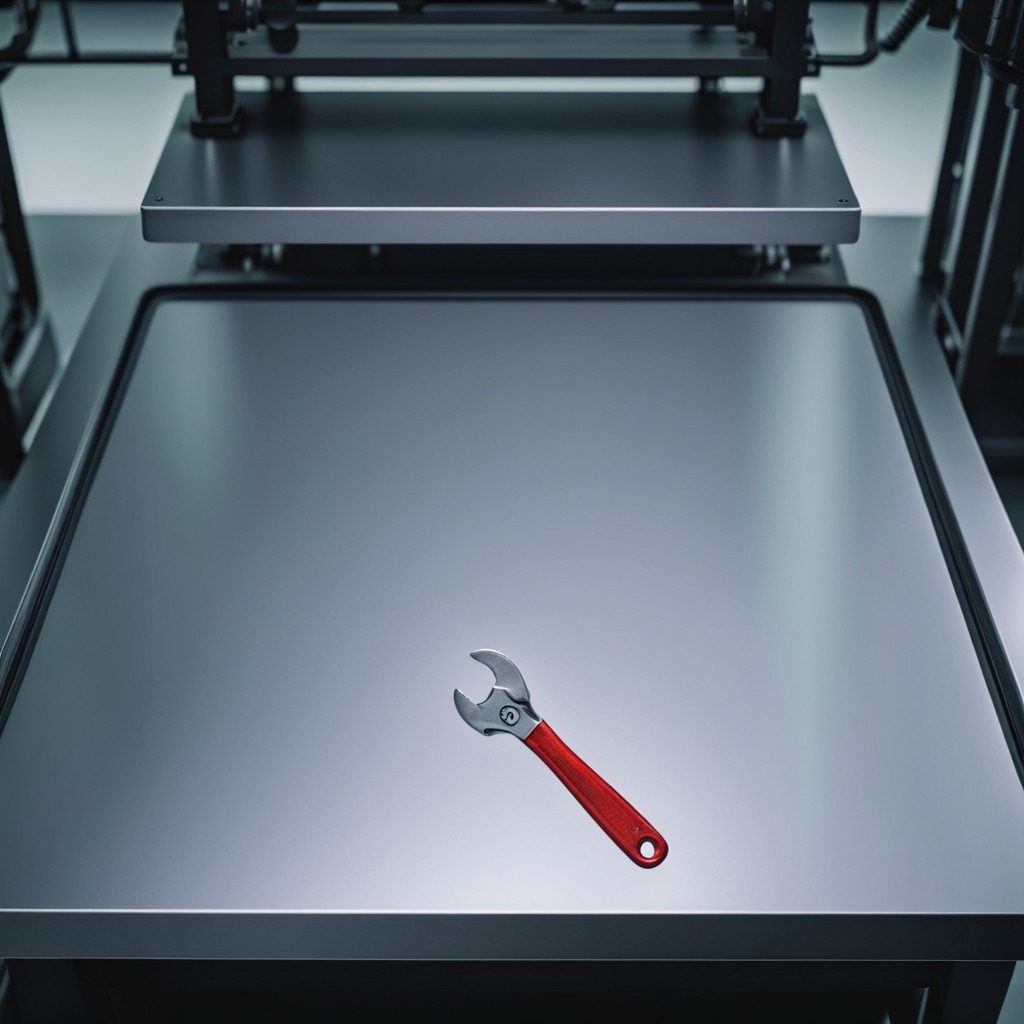
An wrench is lying on the metal table in a machine shop under fluorescent lights.